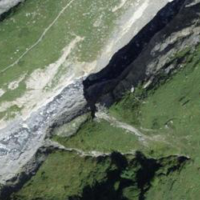
EUNIS habitat code: 50
Species observed at this site:
Psophus stridulus
Epipactis atrorubens